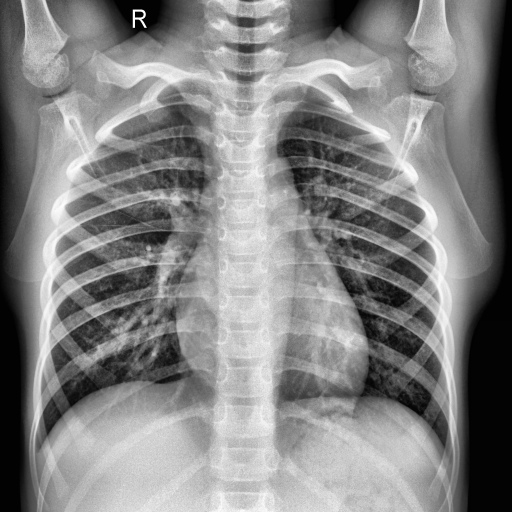
Finding: NORMAL